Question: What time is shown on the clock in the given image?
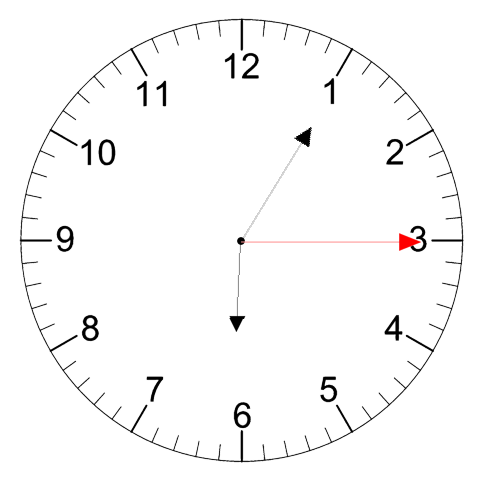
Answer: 06:05:15